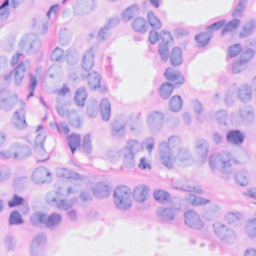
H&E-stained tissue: Breast